Interaction volume radius: 5 \u00c5
Interaction volume height: 25 \u00c5
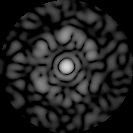
Disorder parameter: 0.6974